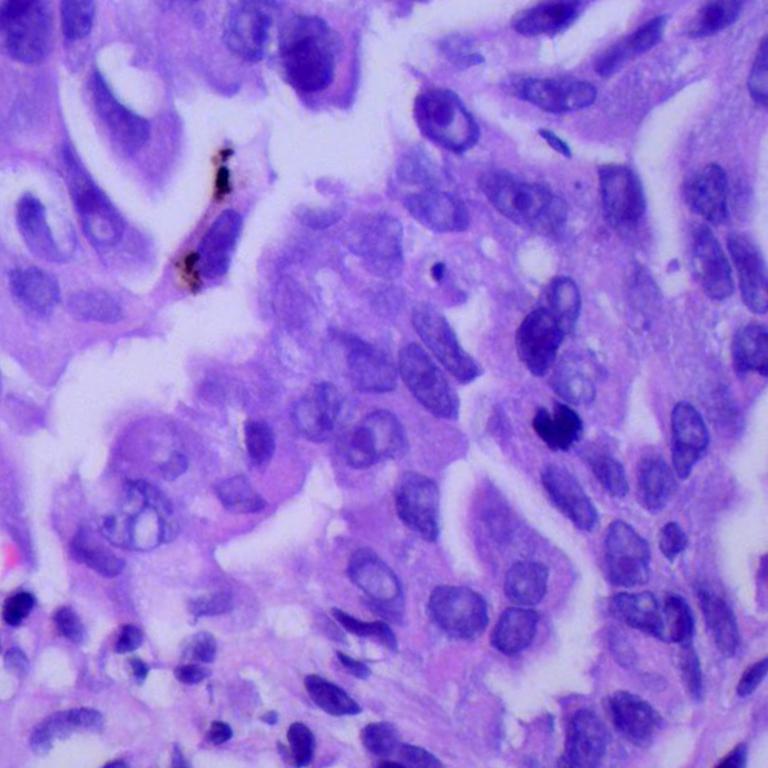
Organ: lung
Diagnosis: adenocarcinomas